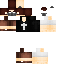
A male human skin with dark skin, wearing brown long hair dressed in a blue hoodie and black pants, featuring a closed mouth.